Question: I'm learning MVC5 and I'm trying to implement a simple page to add and display students. The question takes lot of space but is extremely basic.

So here is the model:
'''
public class Student
{
public int StudentId { get; set; }
public string Name { get; set; }
public int Age { get; set; }
}
'''
Here are the action methods:
'''
public ActionResult Index()
{
return View(db.Students.ToList());
}
public ActionResult Create()
{
return PartialView();
}
[HttpPost]
[ValidateAntiForgeryToken]
public ActionResult Create(Student student)
{
if (ModelState.IsValid)
{
db.Students.Add(student);
db.SaveChanges();
return PartialView();
}
return PartialView(student);
}
'''
Here is the Parent view:
'''
@model IEnumerable<MVCAjax.Models.Student>
<h2>Index</h2>
<div class="row" id="myformbase">
<div class="col-md-6">
<table class="table">
<tr>
<th>
@Html.DisplayNameFor(model => model.Name)
</th>
<th>
@Html.DisplayNameFor(model => model.Age)
</th>
<th></th>
</tr>
@foreach (var item in Model)
{
<tr>
<td>
@Html.DisplayFor(modelItem => item.Name)
</td>
<td>
@Html.DisplayFor(modelItem => item.Age)
</td>
</tr>
}
</table>
</div>
<div class="col-md-6">
@Html.Action("Create")
</div>
</div>
'''
Here is the child view:
'''
@model MVCAjax.Models.Student
@using (Ajax.BeginForm("Create", "Student", new AjaxOptions { UpdateTargetId = "myform" }))
{
<div id="myform">
<h2>Create</h2>
@Html.AntiForgeryToken()
<div class="form-horizontal">
<h4>Student</h4>
<hr />
@Html.ValidationSummary(true)
<div class="form-group">
@Html.LabelFor(model => model.Name, new { @class = "control-label col-md-2" })
<div class="col-md-10">
@Html.EditorFor(model => model.Name)
@Html.ValidationMessageFor(model => model.Name)
</div>
</div>
<div class="form-group">
@Html.LabelFor(model => model.Age, new { @class = "control-label col-md-2" })
<div class="col-md-10">
@Html.EditorFor(model => model.Age)
@Html.ValidationMessageFor(model => model.Age)
</div>
</div>
<div class="form-group">
<div class="col-md-offset-2 col-md-10">
<input type="submit" value="Create" class="btn btn-default" />
</div>
</div>
</div>
</div>
}
'''
Now I've have few issues:
1. When I type student name and age and click create, the text boxes still show values instead of getting cleared. The data gets saved in the db.
2. What if I want to update the List on the left part as soon as new student is added.
I've a little experience of MVC4 and there if I used to pass (in AjaxOptions) the Id of div that contained both the child divs (in my case "myformbase") then it used to update it. But not sure why this doesn't work in MVC5.
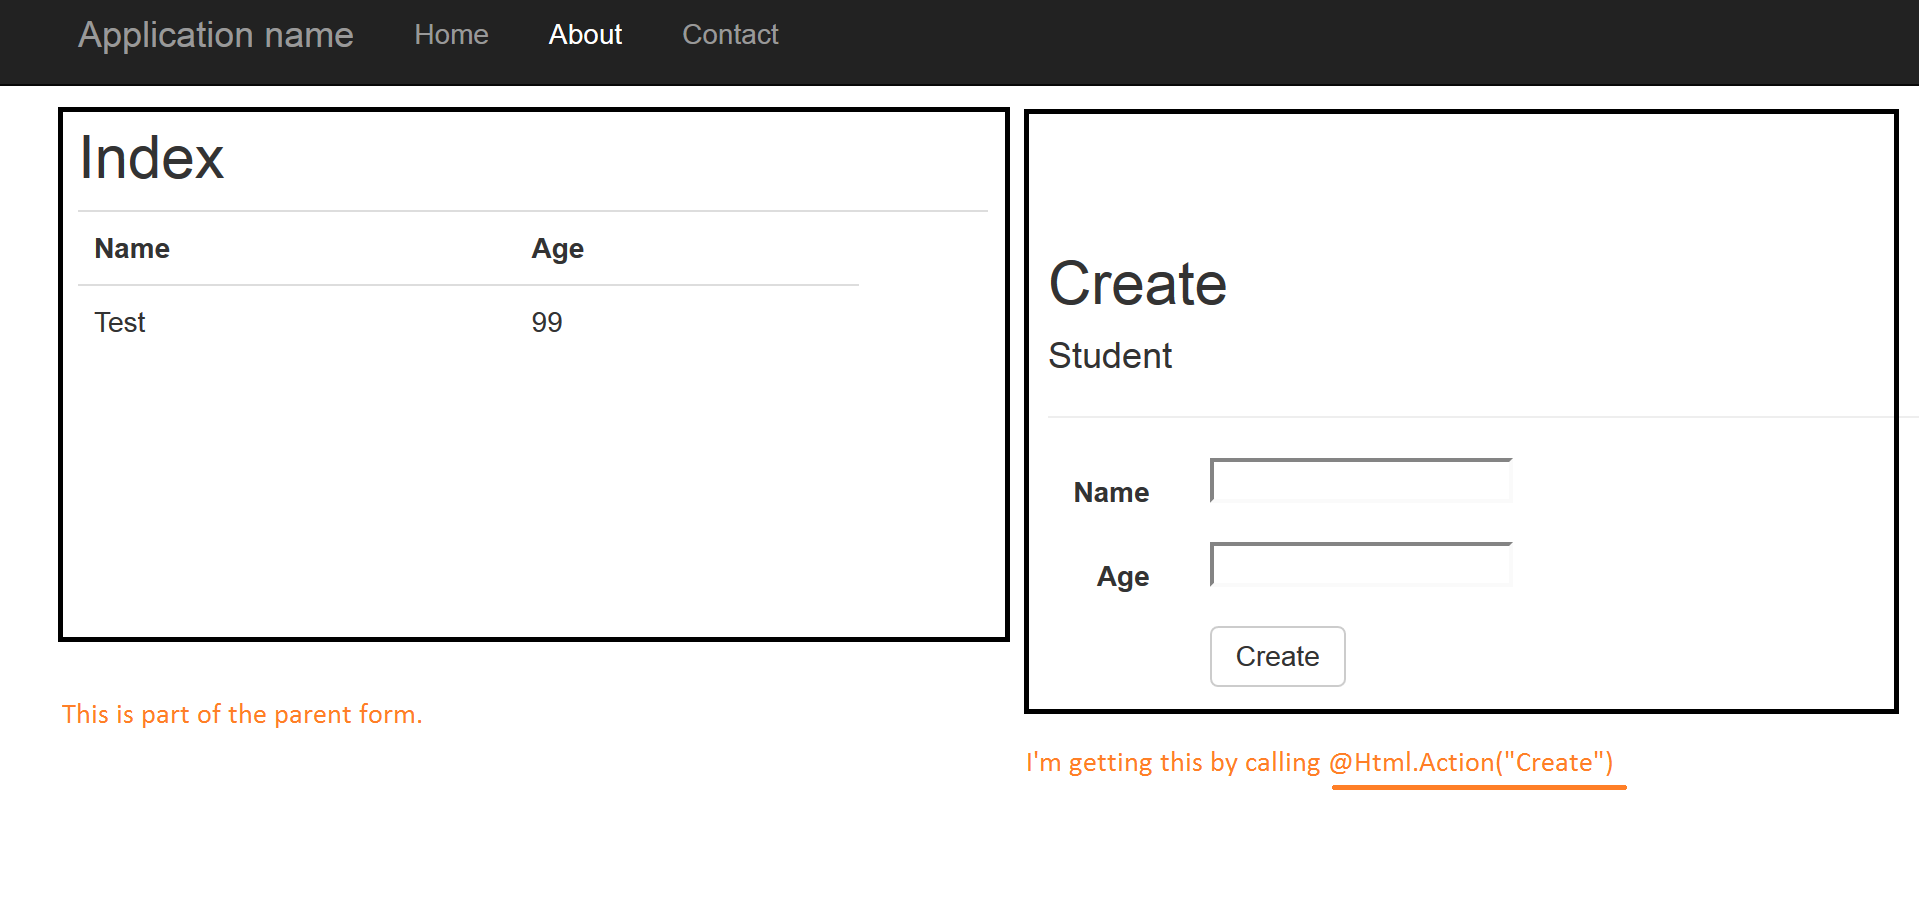
Answer: 1. Just add ModelState.Clear(); after you have saved record in to database;
2. Try to change UpdateTargetId to the base container ID: @using (Ajax.BeginForm("Create", "Student", new AjaxOptions { UpdateTargetId = "myformbase" })){...}